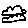
Label: cloud